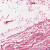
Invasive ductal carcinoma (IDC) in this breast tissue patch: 0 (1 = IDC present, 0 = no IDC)